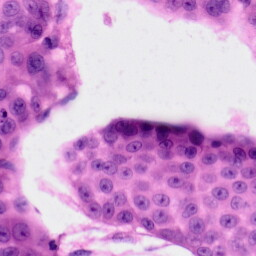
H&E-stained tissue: Skin